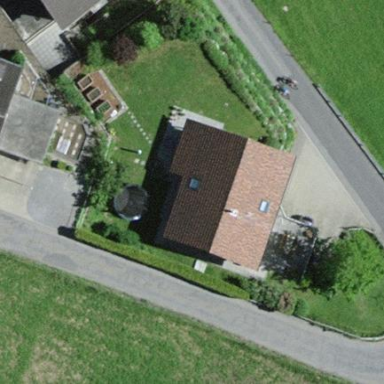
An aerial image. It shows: Simple house.